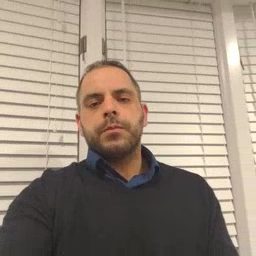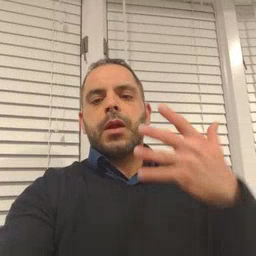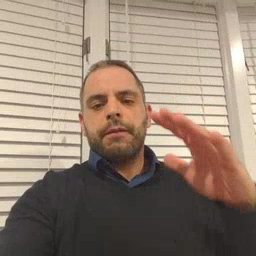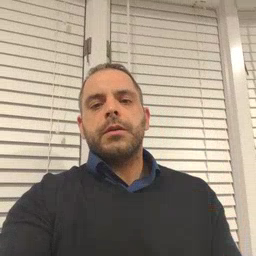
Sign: after